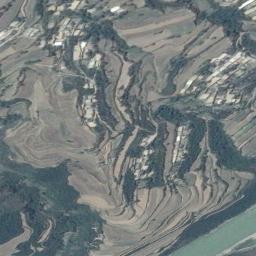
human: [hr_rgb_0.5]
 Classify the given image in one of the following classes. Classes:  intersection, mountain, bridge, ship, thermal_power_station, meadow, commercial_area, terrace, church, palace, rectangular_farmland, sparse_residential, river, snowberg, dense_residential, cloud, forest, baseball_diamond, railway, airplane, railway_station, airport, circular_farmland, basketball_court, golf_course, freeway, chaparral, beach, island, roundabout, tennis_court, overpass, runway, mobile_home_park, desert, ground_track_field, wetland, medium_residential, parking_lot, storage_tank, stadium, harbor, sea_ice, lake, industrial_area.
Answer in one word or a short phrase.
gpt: terrace